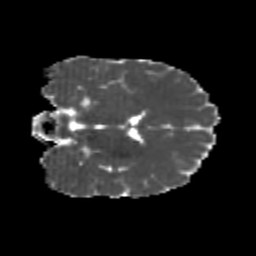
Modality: MD
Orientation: coronal
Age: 21
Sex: male
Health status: healthy
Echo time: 0.074 s